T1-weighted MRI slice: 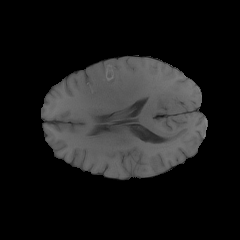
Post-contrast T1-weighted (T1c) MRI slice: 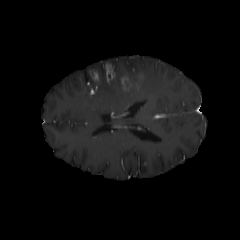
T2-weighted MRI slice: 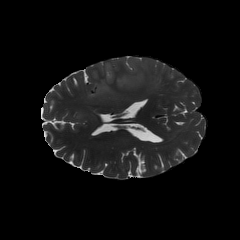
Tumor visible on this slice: yes